Interaction volume radius: 10 \u00c5
Interaction volume height: 15 \u00c5
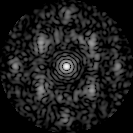
Disorder parameter: 0.5926